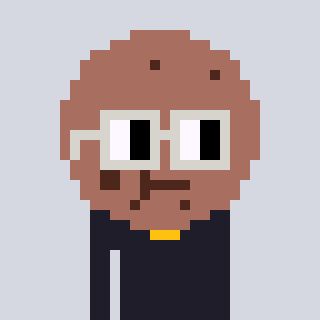
a pixel art character with square light gray glasses, a cookie-shaped head and a grayscale-colored body on a cool background